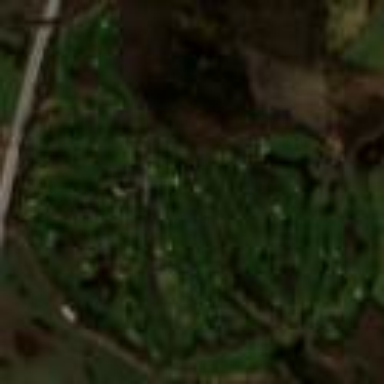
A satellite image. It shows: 27-hole golf course located on leisure land.